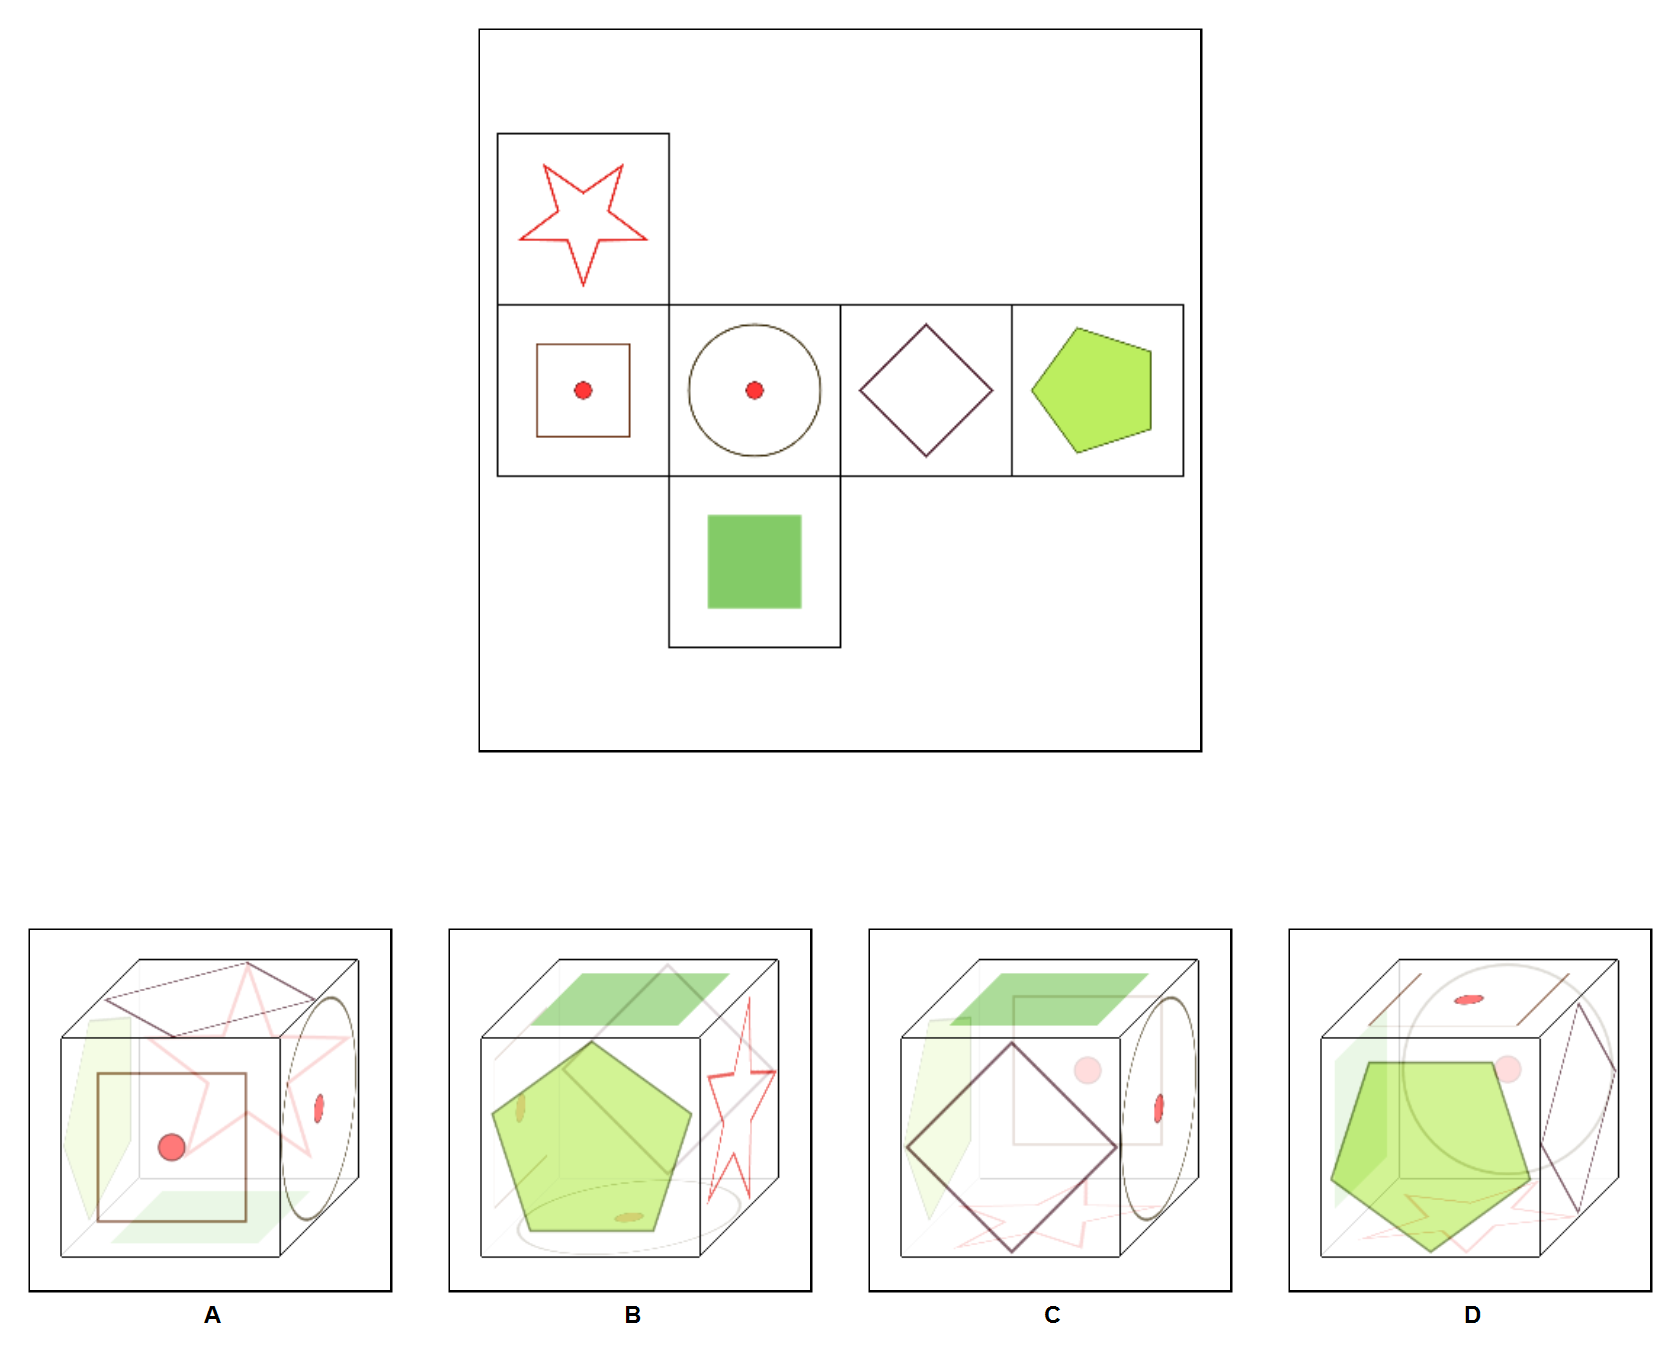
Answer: C